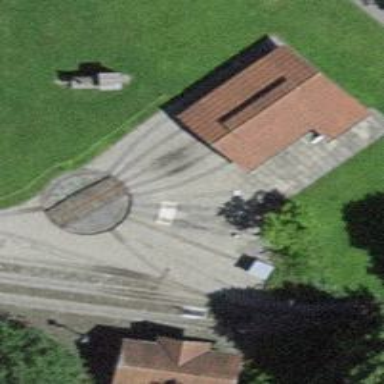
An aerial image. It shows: Miniature railway.